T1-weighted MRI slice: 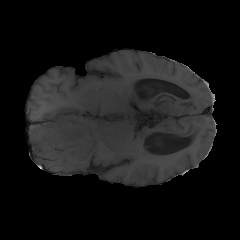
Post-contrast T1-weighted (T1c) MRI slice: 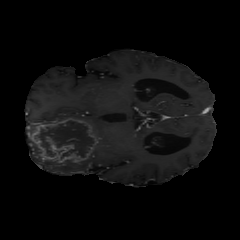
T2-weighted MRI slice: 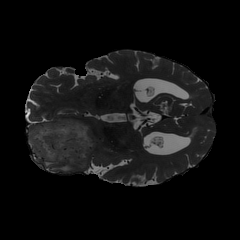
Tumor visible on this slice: yes